The trace is the raw vibration amplitude of a rotating bearing as a function of time. Determine the bearing's health state. Answer with exactly one of: normal, inner_race, outer_race, ball.
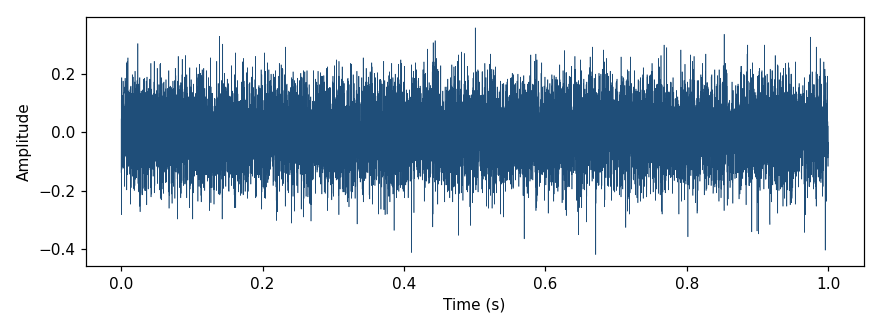
Answer: outer_race